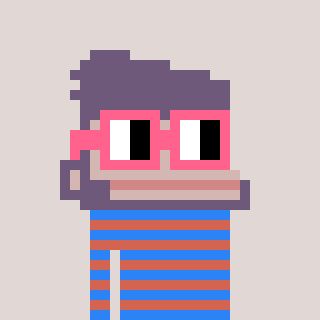
a pixel art character with square pink glasses, a ape-shaped head and a peachy-colored body on a warm background